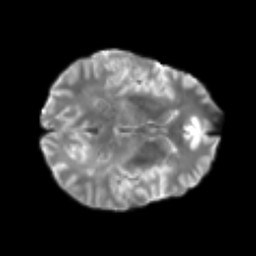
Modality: T2w
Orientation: axial
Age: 42
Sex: male
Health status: healthy
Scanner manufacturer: philips
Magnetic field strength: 3 T
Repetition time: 4.031 s
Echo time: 0.08907 s